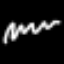
Label: squiggle